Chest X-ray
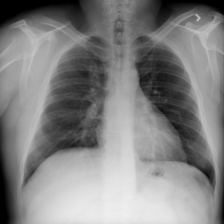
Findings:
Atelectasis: negative
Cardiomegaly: negative
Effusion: negative
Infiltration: negative
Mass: negative
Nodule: negative
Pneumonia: negative
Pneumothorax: negative
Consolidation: negative
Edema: negative
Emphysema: negative
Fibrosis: negative
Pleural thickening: negative
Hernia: negative